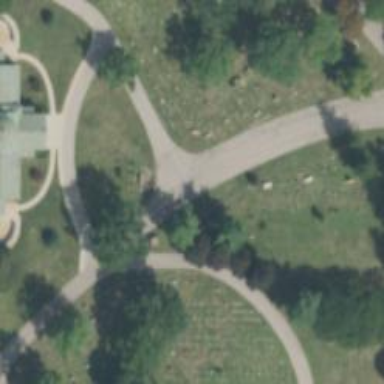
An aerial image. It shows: Historic memorial is present in the image.